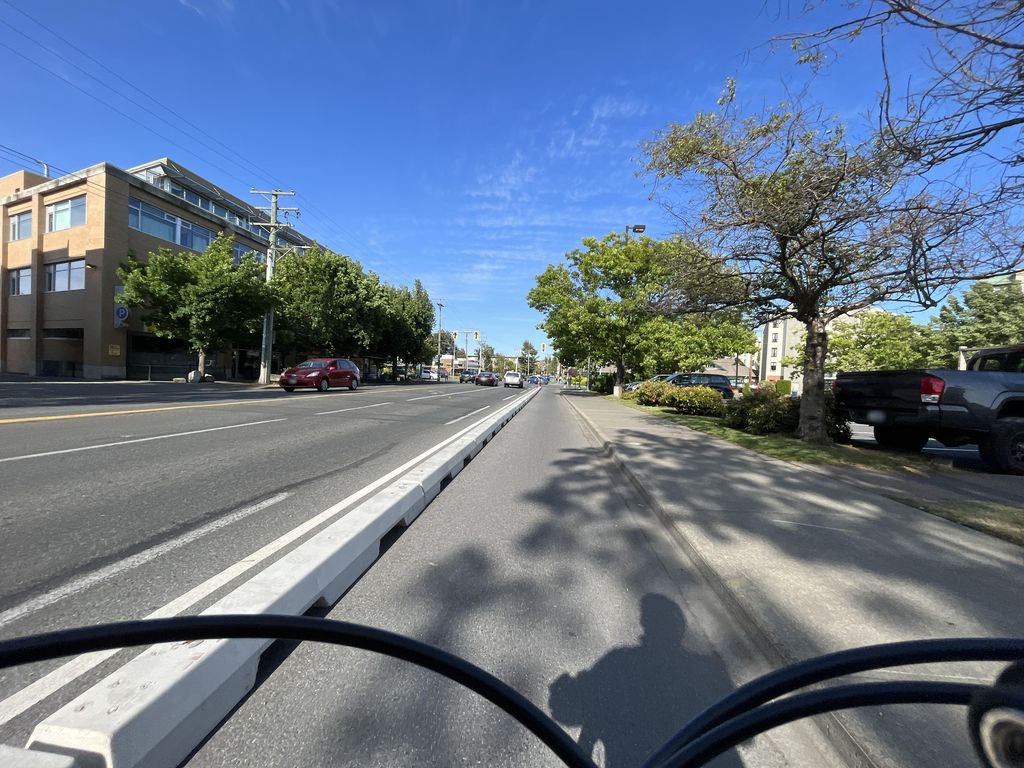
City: victoria